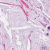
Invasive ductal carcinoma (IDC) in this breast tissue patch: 1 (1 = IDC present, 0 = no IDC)